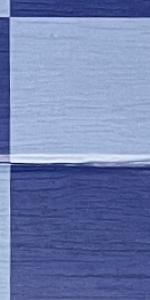
Label: Empty